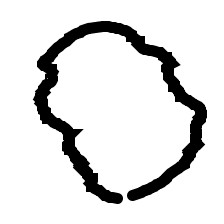
Shape: circle